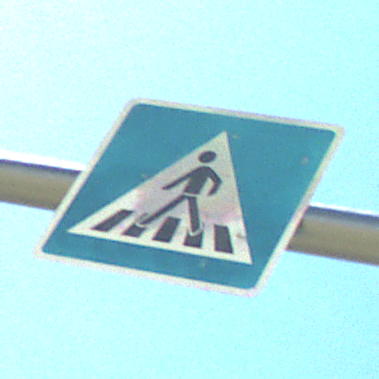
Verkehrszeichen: FussgaengerueberwegRechts
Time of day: Midday
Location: Outdoor (Special)
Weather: PartlyCloudy
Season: NotSpecified
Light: Natural